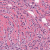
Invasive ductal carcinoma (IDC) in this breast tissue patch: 0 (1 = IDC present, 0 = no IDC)